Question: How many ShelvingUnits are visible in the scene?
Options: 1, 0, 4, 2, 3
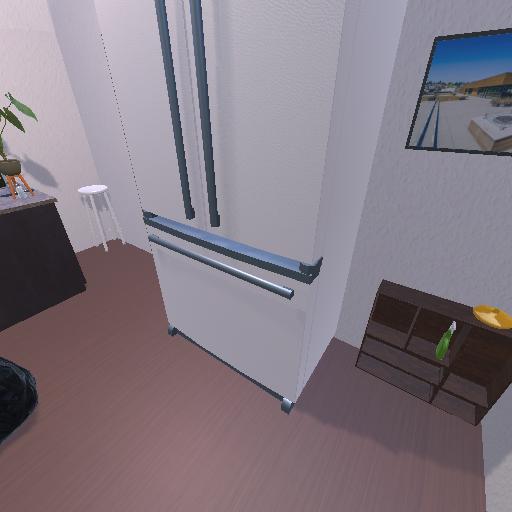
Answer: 1